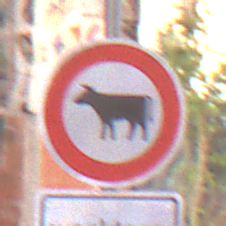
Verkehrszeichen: VerbotViehtrieb
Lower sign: ZeitangabenMitBeschraenkungAufWochentage1
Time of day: MorningAfternoon
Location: Outdoor (Urban)
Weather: Clear
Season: NotSpecified
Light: Natural